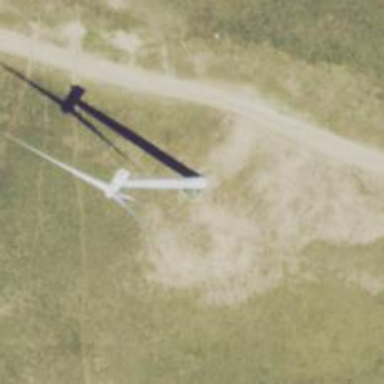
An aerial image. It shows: Wind generator powered by wind. The generator type is horizontal axis and it uses wind turbines.